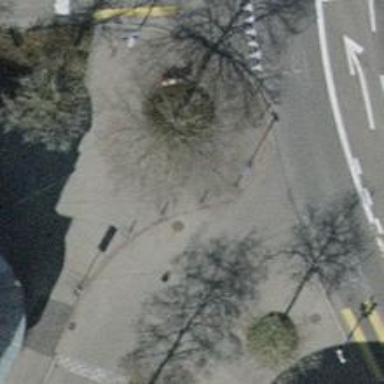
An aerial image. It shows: Unmarked crossing with traffic calming table on the road.